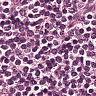
Metastatic tissue present: no